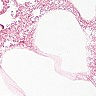
Metastatic tissue present: no